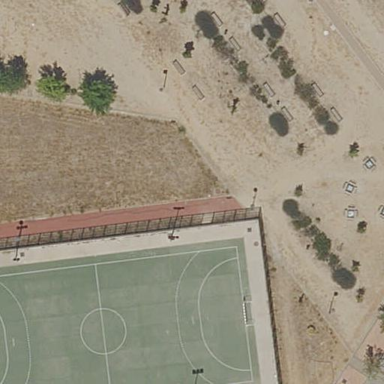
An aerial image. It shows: Asphalt pitch for futsal on leisure land.